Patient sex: M
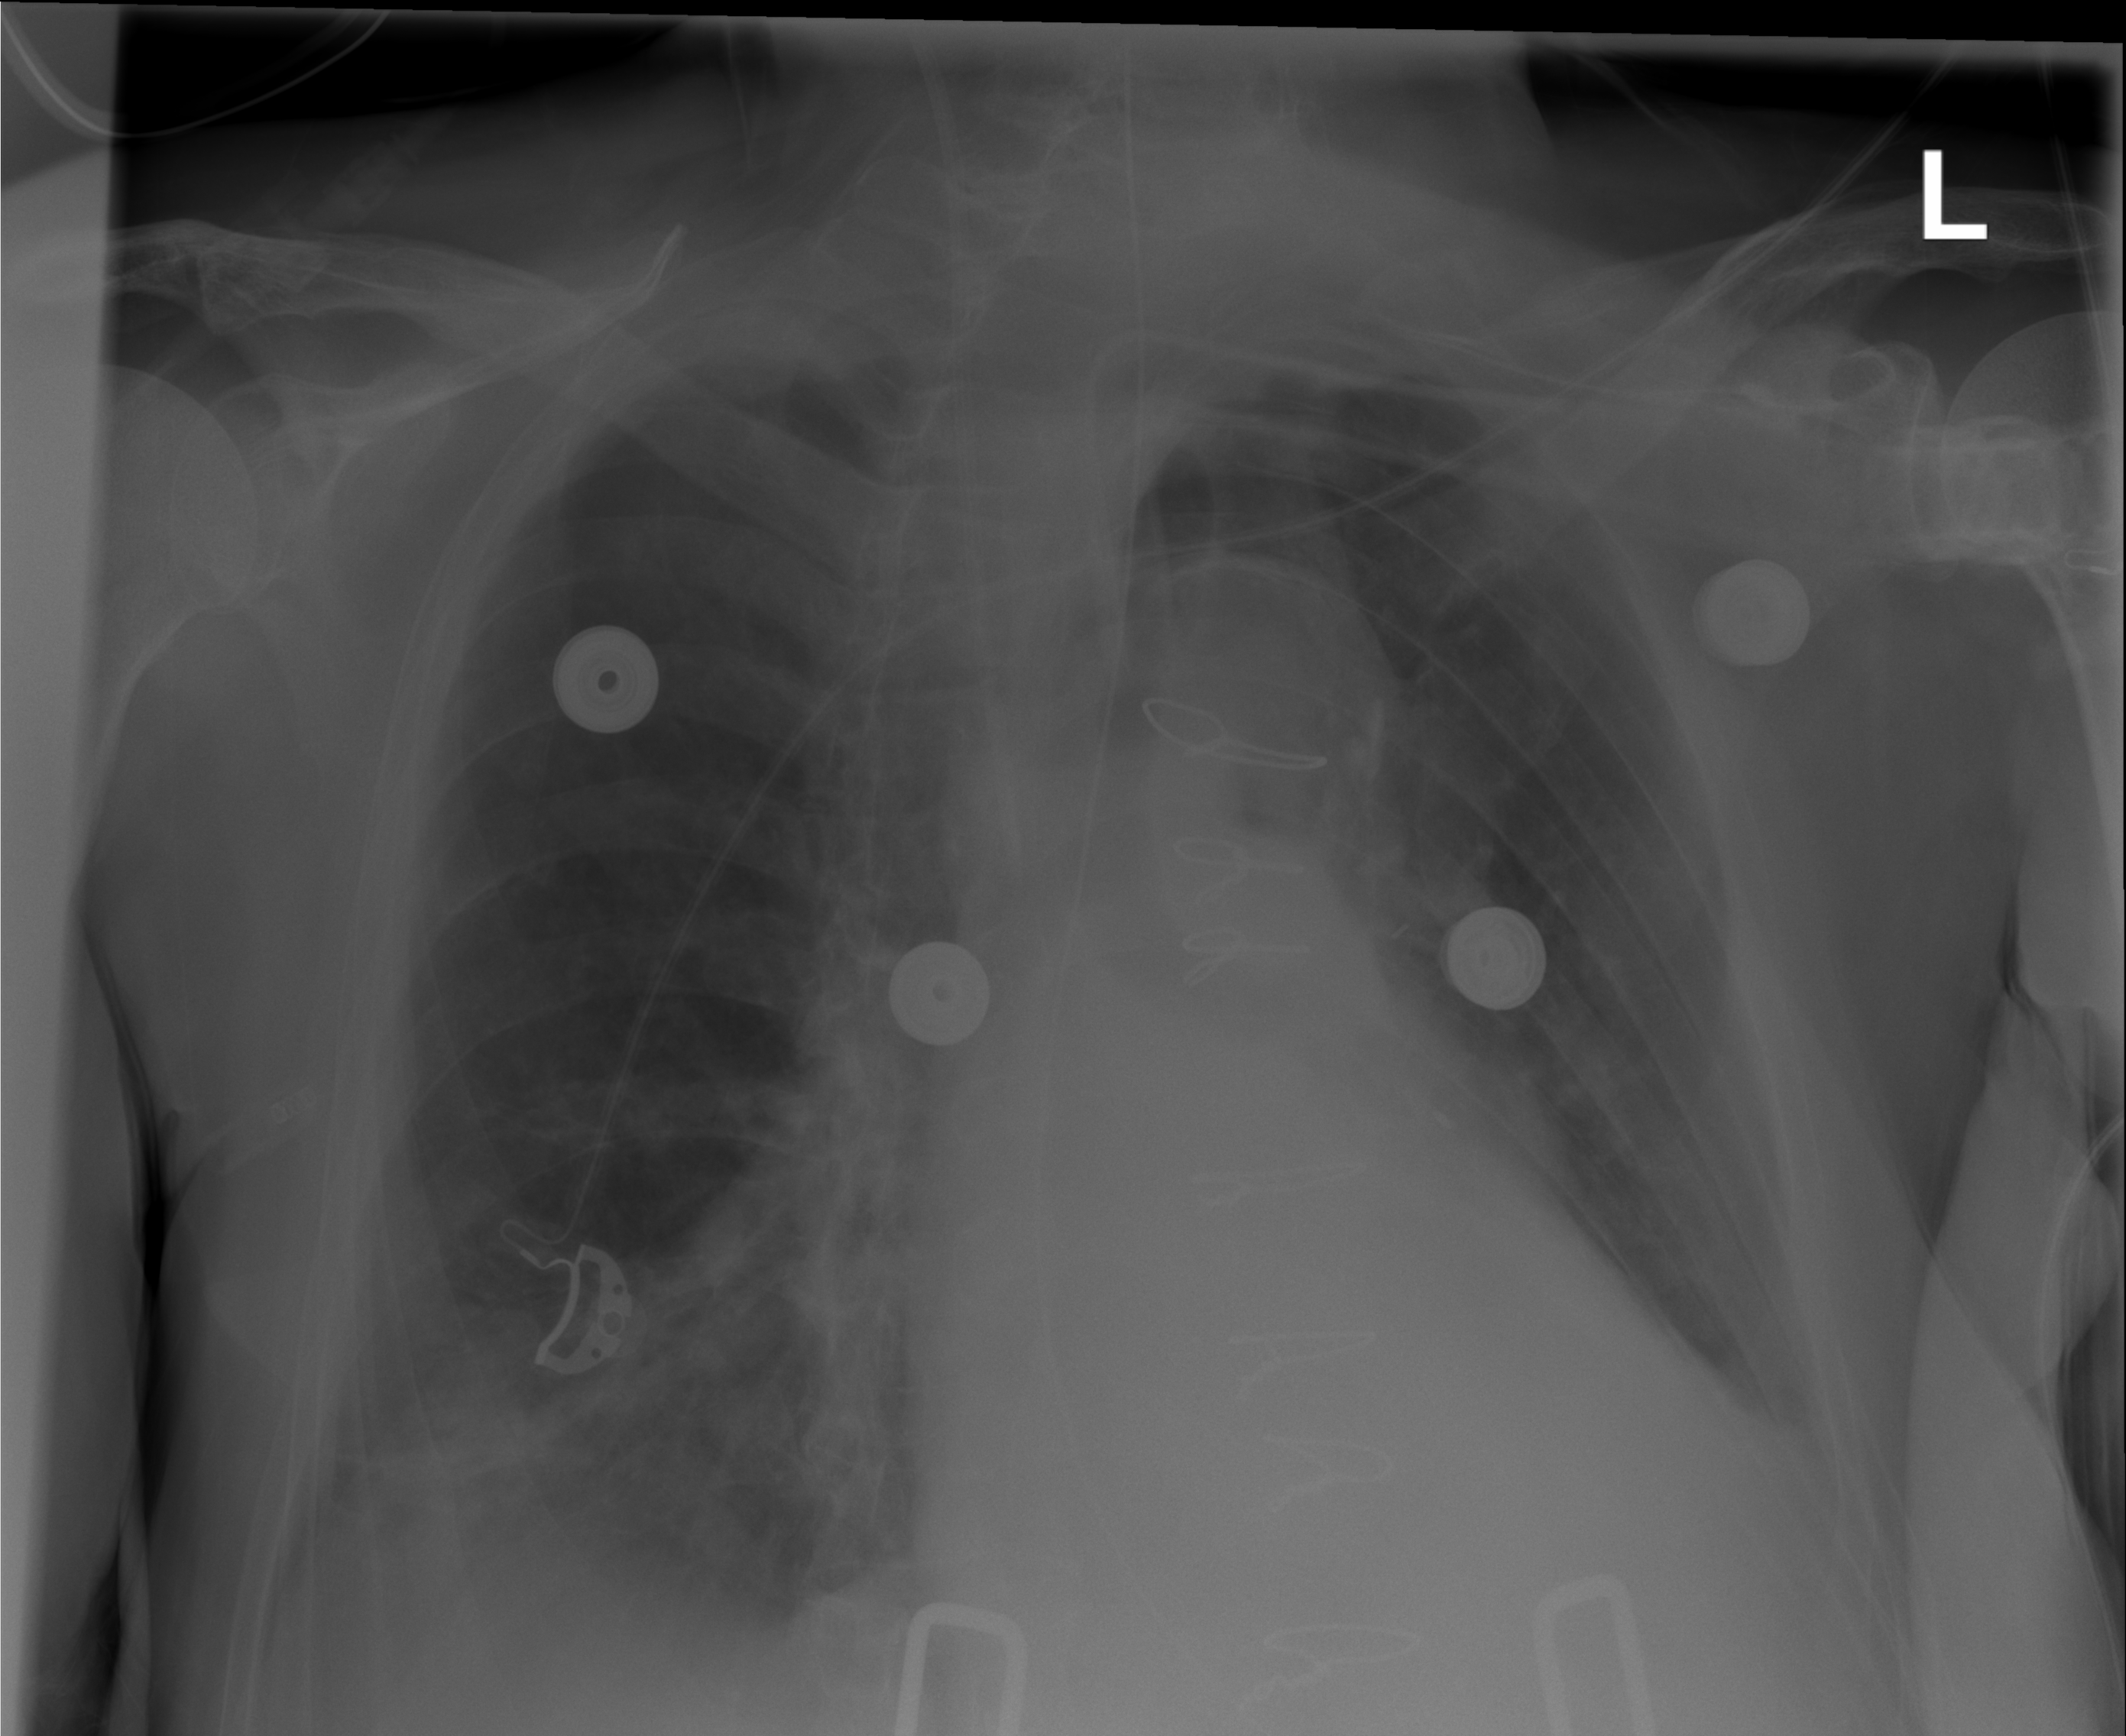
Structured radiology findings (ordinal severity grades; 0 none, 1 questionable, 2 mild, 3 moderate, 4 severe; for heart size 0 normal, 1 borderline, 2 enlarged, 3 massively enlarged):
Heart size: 0
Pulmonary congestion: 2
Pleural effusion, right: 2
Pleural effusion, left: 1
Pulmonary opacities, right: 2
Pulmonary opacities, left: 1
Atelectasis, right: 2
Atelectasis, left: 0